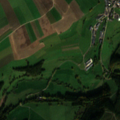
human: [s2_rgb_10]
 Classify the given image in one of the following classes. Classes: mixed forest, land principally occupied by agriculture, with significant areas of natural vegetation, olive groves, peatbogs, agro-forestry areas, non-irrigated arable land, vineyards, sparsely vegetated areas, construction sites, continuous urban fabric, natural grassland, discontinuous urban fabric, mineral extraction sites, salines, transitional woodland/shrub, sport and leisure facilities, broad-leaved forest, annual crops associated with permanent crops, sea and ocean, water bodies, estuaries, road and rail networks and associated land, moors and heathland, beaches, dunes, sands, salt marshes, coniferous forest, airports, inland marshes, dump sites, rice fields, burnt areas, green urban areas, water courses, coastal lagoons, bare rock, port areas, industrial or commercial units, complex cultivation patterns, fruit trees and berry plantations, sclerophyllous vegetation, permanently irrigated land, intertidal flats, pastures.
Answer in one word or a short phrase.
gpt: discontinuous urban fabric, pastures, complex cultivation patterns, land principally occupied by agriculture, with significant areas of natural vegetation, broad-leaved forest, coniferous forest